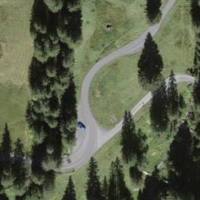
EUNIS habitat code: 23
Species observed at this site:
Filipendula ulmaria